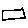
Label: square